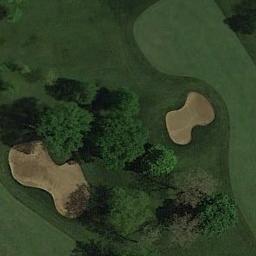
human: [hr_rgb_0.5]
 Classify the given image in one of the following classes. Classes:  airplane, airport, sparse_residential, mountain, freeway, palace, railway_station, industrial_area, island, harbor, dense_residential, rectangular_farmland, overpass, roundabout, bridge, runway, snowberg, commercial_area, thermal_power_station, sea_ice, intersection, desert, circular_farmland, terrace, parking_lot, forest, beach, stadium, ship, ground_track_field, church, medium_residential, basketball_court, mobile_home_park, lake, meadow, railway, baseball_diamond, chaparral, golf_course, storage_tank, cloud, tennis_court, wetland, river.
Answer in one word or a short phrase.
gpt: golf_course